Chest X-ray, PA view. Patient: 50 years old, sex F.
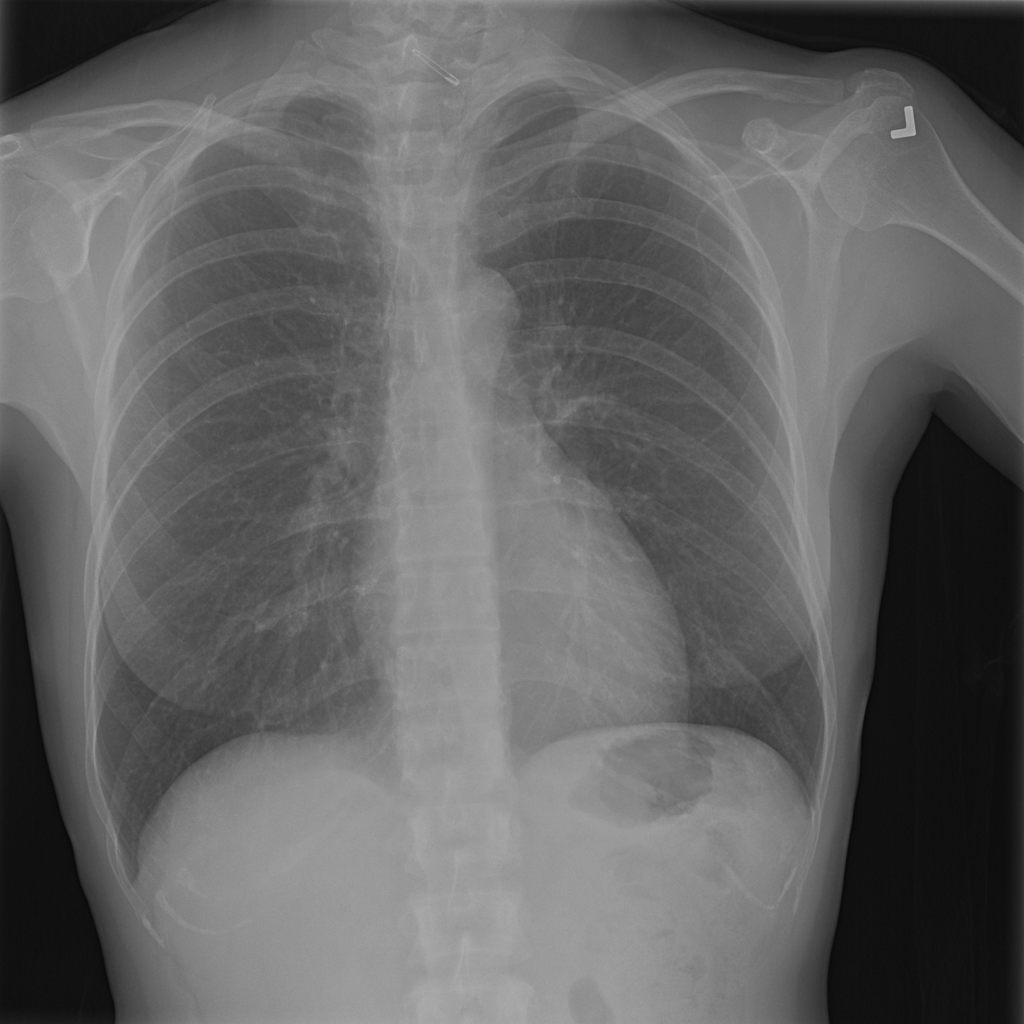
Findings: Infiltration